Interaction volume radius: 5 \u00c5
Interaction volume height: 15 \u00c5
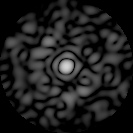
Disorder parameter: 0.8439